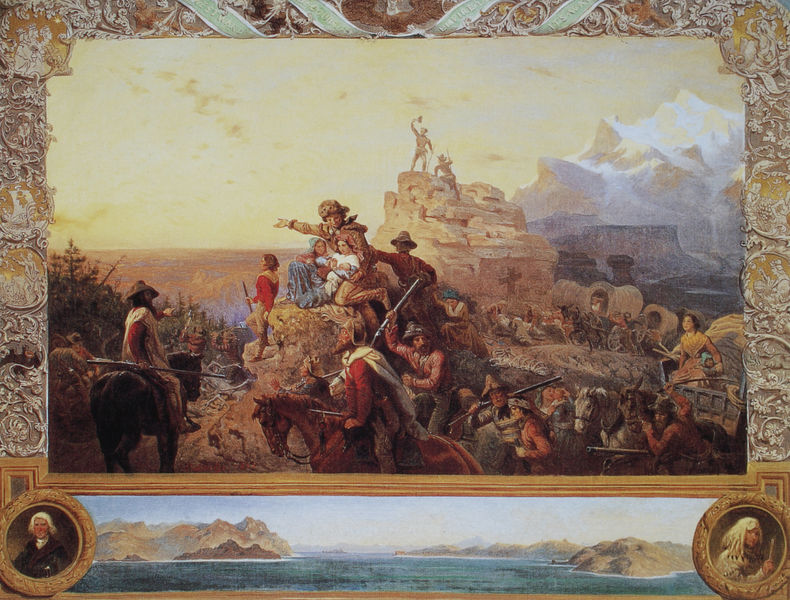
Titel: Study for Westward the Course of Empire Takes Its Way (Westward Ho!)
Künstler: Emanuel Leutze
Standort: Washington, D.C.
Institution: Smithsonian American Art Museum
Schlagwörter: angriff, baum, berg, blau, dunkel, felsen, gemälde, himmel, kampf, mann, meer, schatten, umhang, wasser, weiß, wolken, bäume, fluss, frauen, gelb, landschaft, menschen, ocker, see, ufer, abend, braun, frankreich, frau, geste, grau, hell, hintergrund, holz, hut, hüte, licht, männer, orange, szene, eis, rot, schnee, tier, tiere, beige, muster, ornament, arm, band, geschichte, historie, rahmen, sockel, stehen, stein, steine, portrait, porträt, schauen, öl, ebene, ferne, hügel, kalt, gewässer, sonne, insel, gold, wald, bauern, kamin, karren, kinder, pferd, pferde, reiter, rund, tondo, reiten, küste, umrisse, italien, stab, fahne, heu, berge, creme, fels, gebirge, gipfel, gletscher, hellbraun, klippen, zug, mauer, sonnenuntergang, hochgebirge, amerika, fabrik, kutsche, rand, rang, arbeiter, figuren, wagen, krieg, schlacht, lanze, soldaten, ornamente, verzierung, streifen, zeigen, kreuz, porträts, eisberg, militär, revolution, waffen, soldat, waffe, kreise, napoleon, degen, medallie, bildnisse, rüstung, sieg, handwerker, schiefer, gewehr, hammer, ross, krieger, industrialisierung, lanzen, feldherr, horizontal, planwagen, fresko, besiedlung, usa, entdecker, gewehre, auswandern, bänder, emblem, mittelfeld, treck, klettern, inseln, steigen, waagen, bauwerk, shilouette, bandwerk, medaillons, wassser, indianer, siedler, furt, rankenwerk, hinauf, rundell, meehr, verzierhung, beritten, erstürmung, wilder westen, gewher, amkerika, anhöhung, planwaagen, steib, ufer brandung, indinaner